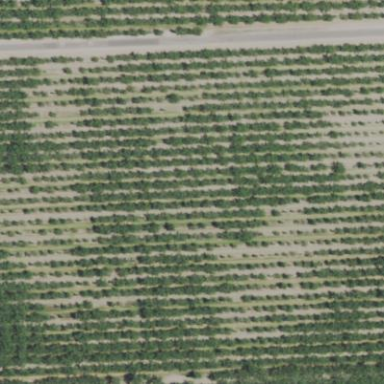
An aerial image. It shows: Beautiful vineyard in the countryside.